Question: I'm trying to draw a red circle every 5 seconds. I have a draw and a run method, and the run method calls the draw method which draws the circles. However, when the draw method is called from the run method, the surface is not valid so I can't draw anything and the screen is black. How can I make the surface valid, or if I can't, how else can I do this? Here is the code and logcat.
'''
public class RandomCircles extends Activity {
MySurfaceView mySurfaceView;
/** Called when the activity is first created. */
@Override
public void onCreate(Bundle savedInstanceState) {
super.onCreate(savedInstanceState);
mySurfaceView = new MySurfaceView(this);
setContentView(mySurfaceView);
}
@Override
protected void onResume() {
// TODO Auto-generated method stub
super.onResume();
mySurfaceView.onResumeMySurfaceView();
}
@Override
protected void onPause() {
// TODO Auto-generated method stub
super.onPause();
mySurfaceView.onPauseMySurfaceView();
}
class MySurfaceView extends SurfaceView implements Runnable {
Thread thread = null;
SurfaceHolder surfaceHolder;
volatile boolean running = false;
Handler handler = new Handler();
private Paint paint = new Paint(Paint.ANTI_ALIAS_FLAG);
Random random;
public MySurfaceView(Context context) {
super(context);
// TODO Auto-generated constructor stub
surfaceHolder = getHolder();
random = new Random();
}
public void onResumeMySurfaceView() {
running = true;
thread = new Thread(this);
thread.start();
}
public void onPauseMySurfaceView() {
boolean retry = true;
running = false;
while (retry) {
try {
thread.join();
retry = false;
} catch (InterruptedException e) {
// TODO Auto-generated catch block
e.printStackTrace();
}
}
}
@Override
public void run() {
System.out.println("The run method is running");
// TODO Auto-generated method stub
Draw();
}
public void Draw() {
System.out.println("The draw method is running");
if (surfaceHolder.getSurface().isValid()) {
System.out.println("The surface is valid");
Canvas canvas = surfaceHolder.lockCanvas();
//... actual drawing on canvas
int x = random.nextInt(getWidth());
if (getWidth() - x < 100)
x -= 100;
else if (getWidth() - x > getWidth() - 100)
x += 100;
int y = random.nextInt(getHeight());
if (getHeight() - y < 100)
y -= 100;
else if (getHeight() - x > getHeight() - 100)
y += 100;
int radius;
radius = 100;
Paint paint = new Paint();
paint.setStyle(Paint.Style.FILL);
paint.setColor(Color.WHITE);
canvas.drawPaint(paint);
// Use Color.parseColor to define HTML colors
paint.setColor(Color.parseColor("#CD5C5C"));
canvas.drawCircle(x, y, radius, paint);
surfaceHolder.unlockCanvasAndPost(canvas);
}
}
}
}
'''

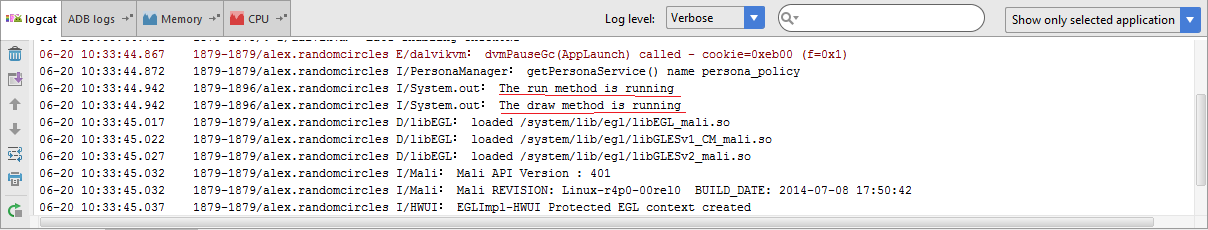
Answer: Implement <URL>' callback. For example:
'''
public MySurfaceView(Context context) {
super(context);
surfaceHolder = getHolder();
surfaceHolder.addCallback(new SurfaceHolder.Callback() {
@Override
public void surfaceDestroyed(SurfaceHolder holder) {
//stop render thread here
}
@Override
public void surfaceCreated(SurfaceHolder holder) {
//start render thread here
}
@Override
public void surfaceChanged(SurfaceHolder holder, int format, int width, int height) {}
});
}
'''